Question: I used to be able to change the fonts and colors of Visual Studio 2013 by going to 'Tools > Options', then 'Environment > Fonts and Colors', and finally showing the settings for the Text Editor. However, now I cannot show the settings for the Text Editor. The first setting in the list is now the fonts and colors for the Printer.
Edit:
Here is a photo of where the setting is missing.

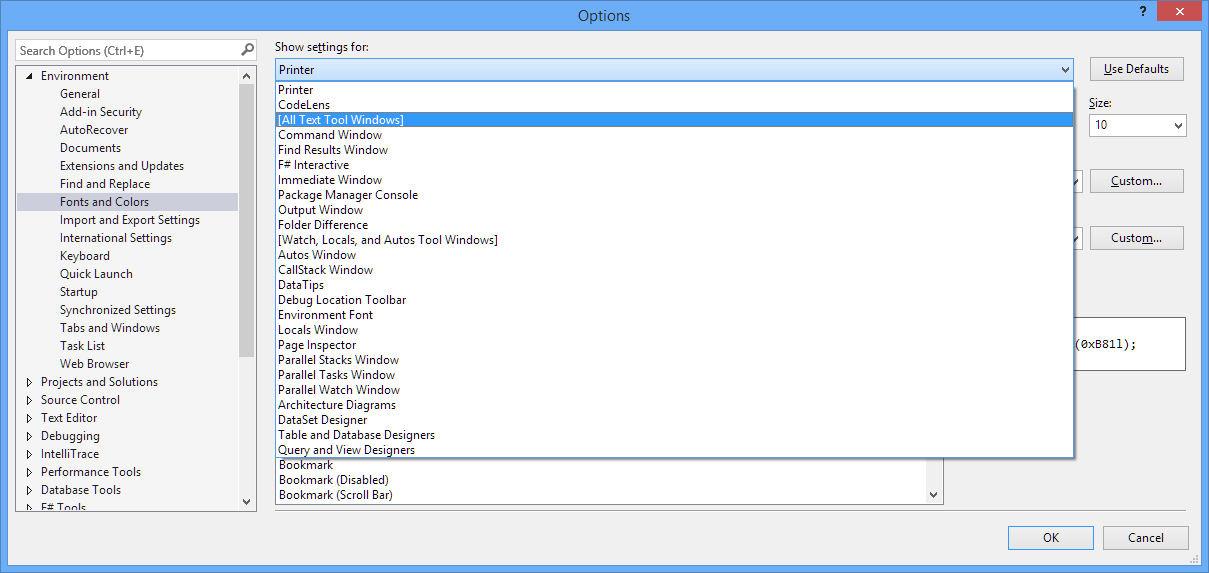
Answer: First try to remove 'HCU\Software\Microsoft\VisualStudio
.0\FontAndColors\Cache'
If that will not help try to remove both 'HCU\Software\Microsoft\VisualStudio
.0\FontAndColors'
and 'HCU\Software\Microsoft\VisualStudio
.0_Config\FontAndColors' and then run Rapair on your VS 2013 installation.
It should help.
credits goes to @leppie